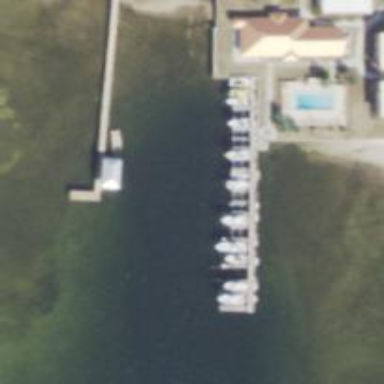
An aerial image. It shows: Dock by the waterway.